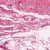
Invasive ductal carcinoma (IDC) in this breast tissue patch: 0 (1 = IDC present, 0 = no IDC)